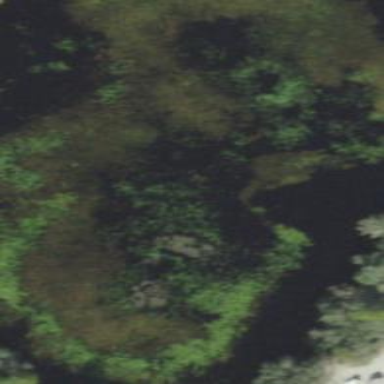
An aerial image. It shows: Serene pond surrounded by nature.